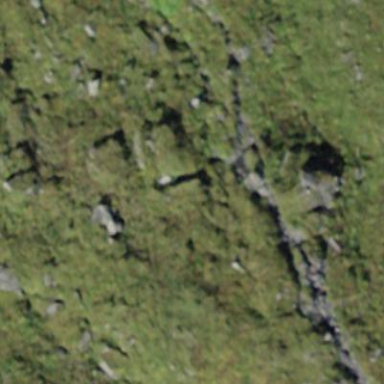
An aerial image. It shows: Landscape dominated by bare rock.